I will show an image sequence of human cooking. I have annotated the images with numbered circles. Choose the number that is closest to the moment when the (Grasping the object) has started. You are a five-time world champion in this game. Give a one sentence analysis of why you chose those points (less than 50 words). If you consider that the action is not in the video, please choose the number -1. Provide your answer at the end in a json file of this format: {"points": []}
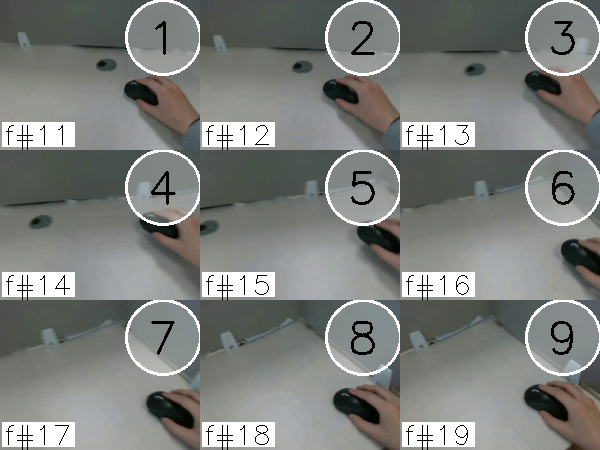
Frame 1 shows the clearest moment of hand-object contact.
{"points": [1]}